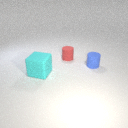
large cyan rubber cube to the left of small red rubber cylinder